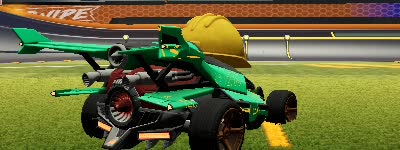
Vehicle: aftershock